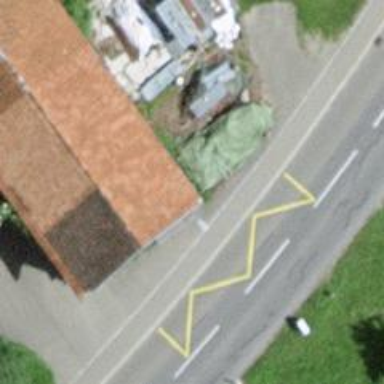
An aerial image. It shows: Bus stop with platform for public transport.